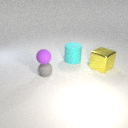
small gray rubber sphere in front of large yellow metal cube